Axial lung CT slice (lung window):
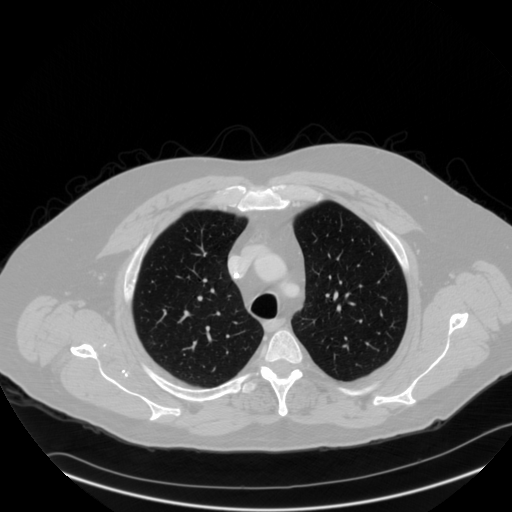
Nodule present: no